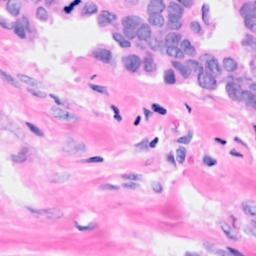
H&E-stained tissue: Breast